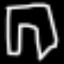
Label: pants